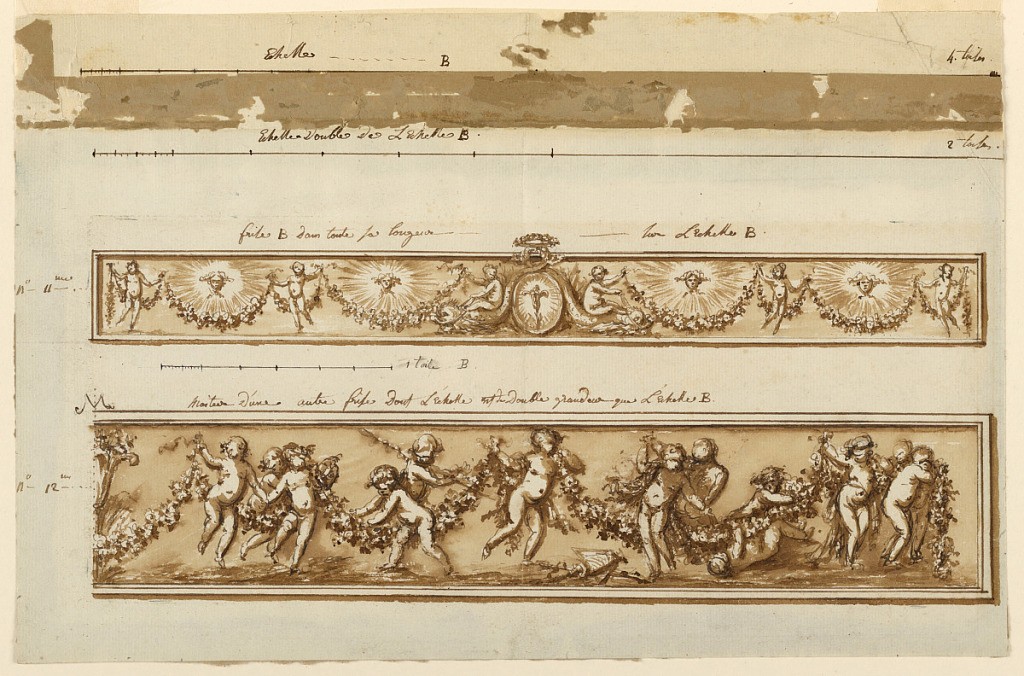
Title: Design for Two Friezes
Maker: Piat Joseph Sauvage, French, 1744 - 1818
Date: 1785-1790
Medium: Pen and ink, brush and sepia washes
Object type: Drawing
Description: Center, framed oblong showing in the center a crowned medallion with a lily plant flanked by dolphins upon which girls are seated supporting festoons together with dancing ones. The bottom frieze depicts girls carrying a garland beside a plant.